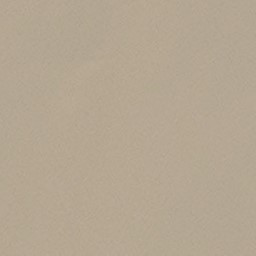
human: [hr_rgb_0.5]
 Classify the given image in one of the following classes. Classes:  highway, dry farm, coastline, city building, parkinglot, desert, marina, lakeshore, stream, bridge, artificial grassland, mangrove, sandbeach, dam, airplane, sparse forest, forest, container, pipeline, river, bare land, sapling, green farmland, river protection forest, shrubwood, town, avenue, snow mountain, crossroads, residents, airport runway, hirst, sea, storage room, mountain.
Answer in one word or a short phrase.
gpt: desert